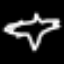
Label: airplane